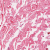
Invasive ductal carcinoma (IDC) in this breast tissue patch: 0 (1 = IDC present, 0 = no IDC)